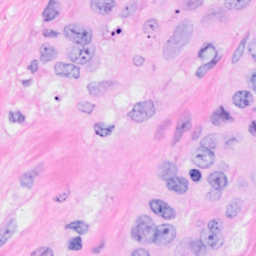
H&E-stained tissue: Breast